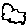
Label: cloud